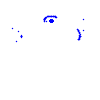
Particle: kaon